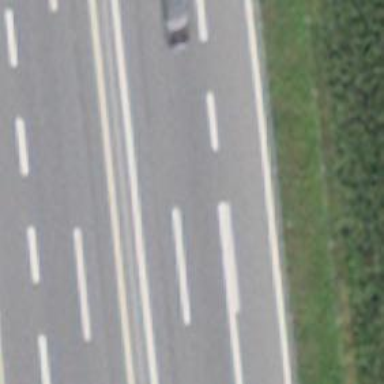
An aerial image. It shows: Asphalt motorway categorized as trunk road.